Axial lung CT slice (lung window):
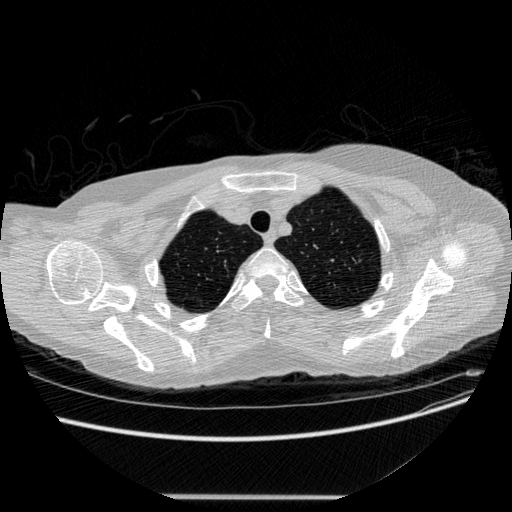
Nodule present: no